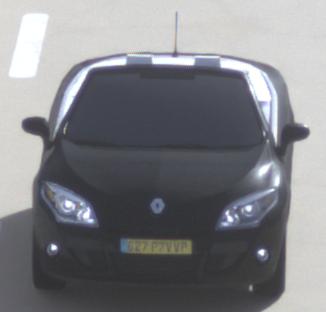
Make: Renault
Model: Mégane Coupé-Cabriolet 1.6 16V 110
Detailed model: Mégane (III) Coupé-Cabriolet
Model produced from: 2010/06
Model produced until: 2013/03
Doors: 2
Color: black
Road condition: dry road
Daytime: morning or afternoon
Contrast: high contrast